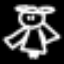
Label: angel